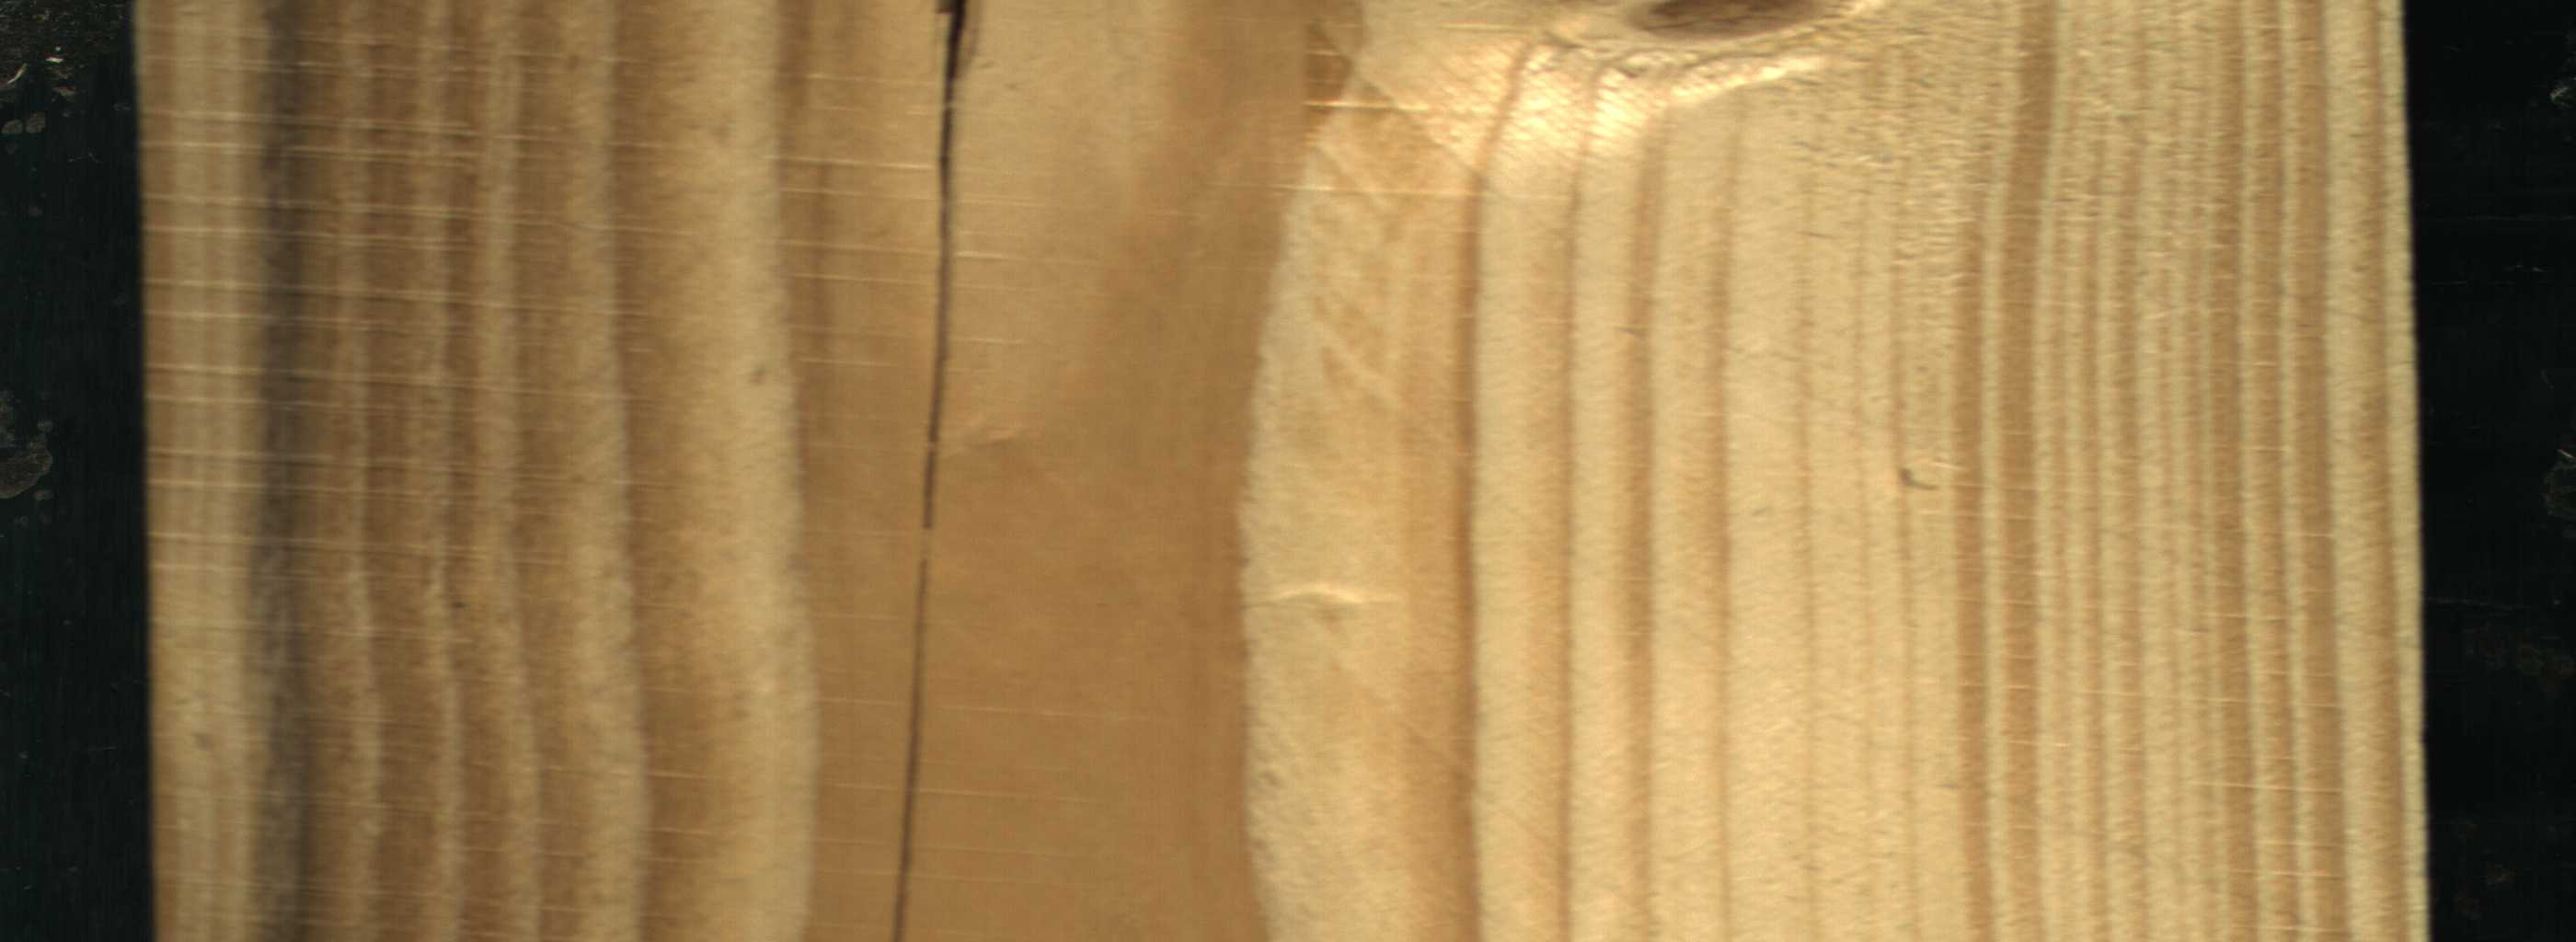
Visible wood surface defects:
Blue_Stain
Crack
Live_Knot